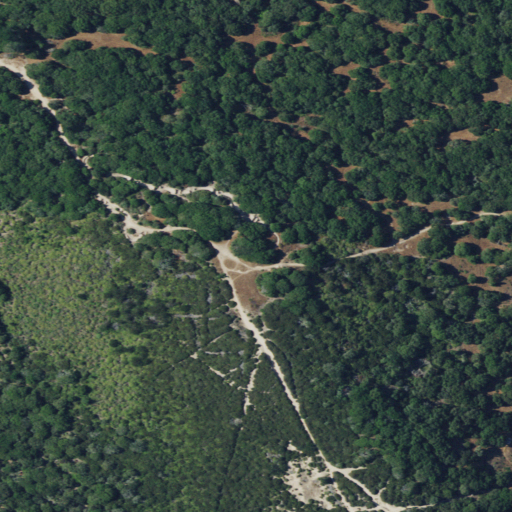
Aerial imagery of mountain in California named Artillery Hill containing evergreen forest, shrub, grassland, mixed forest, and open development